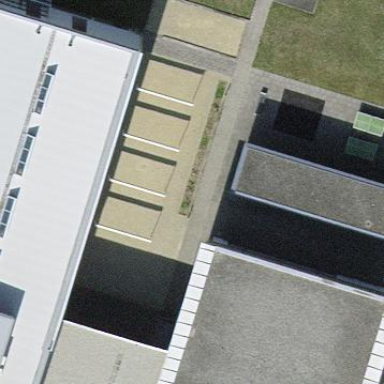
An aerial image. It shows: College building.